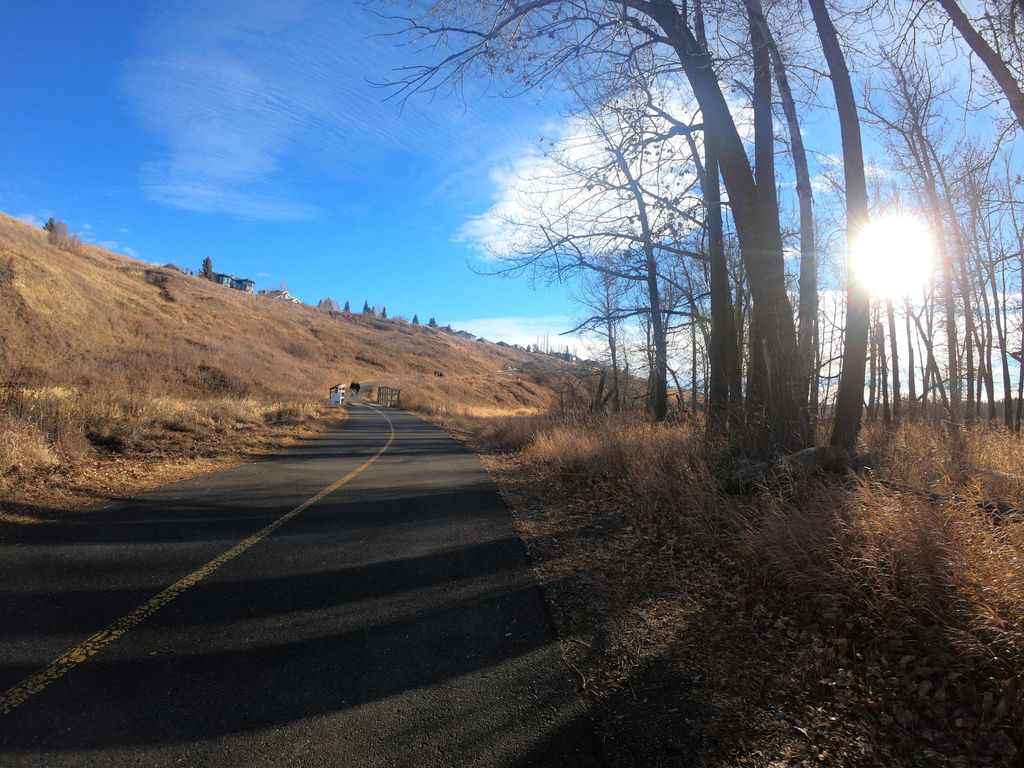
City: calgary